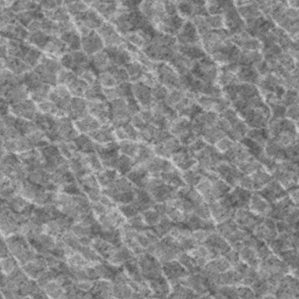
Label: frost